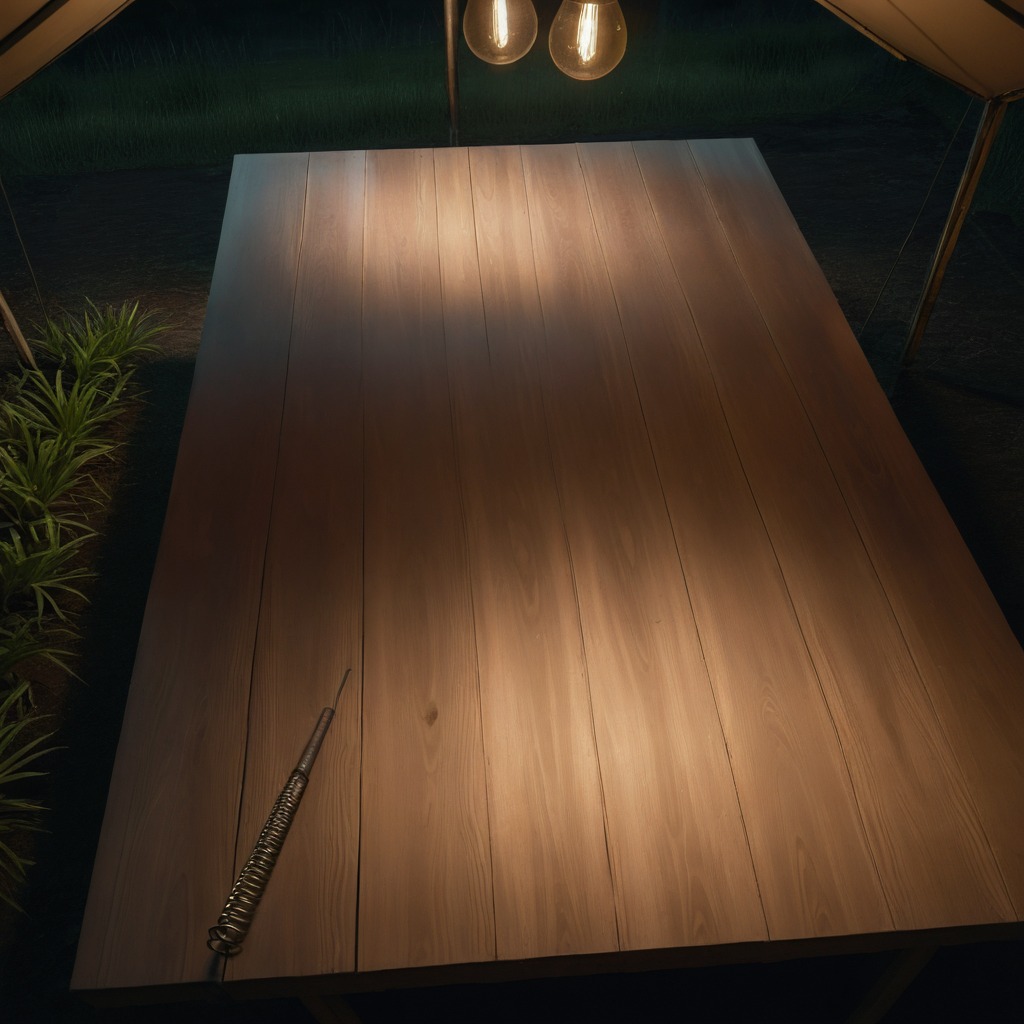
A coiled metal spring is lying on the wooden table.